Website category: sports
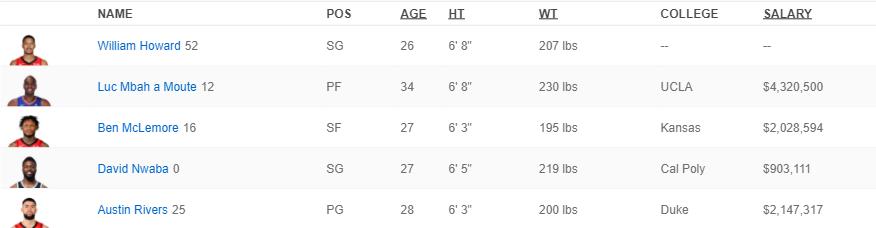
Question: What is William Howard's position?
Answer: SG

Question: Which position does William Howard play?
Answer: SG

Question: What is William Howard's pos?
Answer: SG

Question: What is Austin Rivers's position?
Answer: PG

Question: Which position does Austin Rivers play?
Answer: PG

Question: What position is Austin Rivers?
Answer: PG

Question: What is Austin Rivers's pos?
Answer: PG

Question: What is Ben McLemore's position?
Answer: SF

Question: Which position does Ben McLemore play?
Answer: SF

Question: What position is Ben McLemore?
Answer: SF

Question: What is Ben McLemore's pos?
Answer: SF

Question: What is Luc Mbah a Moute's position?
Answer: PF

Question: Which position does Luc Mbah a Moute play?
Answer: PF

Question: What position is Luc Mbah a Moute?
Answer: PF

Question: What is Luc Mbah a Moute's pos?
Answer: PF

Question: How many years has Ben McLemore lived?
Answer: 27

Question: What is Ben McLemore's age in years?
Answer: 27

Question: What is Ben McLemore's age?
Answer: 27

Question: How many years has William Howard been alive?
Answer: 26

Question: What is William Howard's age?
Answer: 26

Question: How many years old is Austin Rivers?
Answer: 28

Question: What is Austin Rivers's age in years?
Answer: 28

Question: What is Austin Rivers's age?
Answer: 28

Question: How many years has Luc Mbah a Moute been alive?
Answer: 34

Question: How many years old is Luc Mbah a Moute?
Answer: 34

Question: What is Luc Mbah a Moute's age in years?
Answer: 34

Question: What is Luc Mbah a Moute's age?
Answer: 34

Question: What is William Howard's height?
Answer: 6' 8"

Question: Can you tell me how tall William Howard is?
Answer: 6' 8"

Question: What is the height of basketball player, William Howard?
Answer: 6' 8"

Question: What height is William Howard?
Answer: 6' 8"

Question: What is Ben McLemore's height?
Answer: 6' 3"

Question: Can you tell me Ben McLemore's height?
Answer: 6' 3"

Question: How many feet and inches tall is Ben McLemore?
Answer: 6' 3"

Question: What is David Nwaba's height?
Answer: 6' 5"

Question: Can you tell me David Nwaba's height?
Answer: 6' 5"

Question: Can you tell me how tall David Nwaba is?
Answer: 6' 5"

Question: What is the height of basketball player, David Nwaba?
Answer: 6' 5"

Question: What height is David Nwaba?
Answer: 6' 5"

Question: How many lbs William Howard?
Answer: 207 lbs

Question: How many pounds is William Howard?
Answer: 207 lbs

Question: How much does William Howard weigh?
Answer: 207 lbs

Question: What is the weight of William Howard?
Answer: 207 lbs

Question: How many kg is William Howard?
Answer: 207 lbs

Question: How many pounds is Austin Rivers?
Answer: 200 lbs

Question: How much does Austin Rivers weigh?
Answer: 200 lbs

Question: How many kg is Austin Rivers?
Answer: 200 lbs

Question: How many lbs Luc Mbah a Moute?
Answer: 230 lbs

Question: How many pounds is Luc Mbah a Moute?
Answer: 230 lbs

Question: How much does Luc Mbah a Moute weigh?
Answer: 230 lbs

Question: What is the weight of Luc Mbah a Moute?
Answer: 230 lbs

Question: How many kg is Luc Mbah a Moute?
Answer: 230 lbs

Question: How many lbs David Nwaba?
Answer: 219 lbs

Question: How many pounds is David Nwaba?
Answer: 219 lbs

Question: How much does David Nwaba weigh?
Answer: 219 lbs

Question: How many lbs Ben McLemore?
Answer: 195 lbs

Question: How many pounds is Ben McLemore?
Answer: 195 lbs

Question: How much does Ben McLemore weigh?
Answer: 195 lbs

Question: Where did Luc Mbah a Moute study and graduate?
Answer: UCLA

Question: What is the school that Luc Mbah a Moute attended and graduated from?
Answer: UCLA

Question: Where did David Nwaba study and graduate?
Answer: Cal Poly

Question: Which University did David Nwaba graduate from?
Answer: Cal Poly

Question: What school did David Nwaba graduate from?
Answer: Cal Poly

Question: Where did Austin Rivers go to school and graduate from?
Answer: Duke